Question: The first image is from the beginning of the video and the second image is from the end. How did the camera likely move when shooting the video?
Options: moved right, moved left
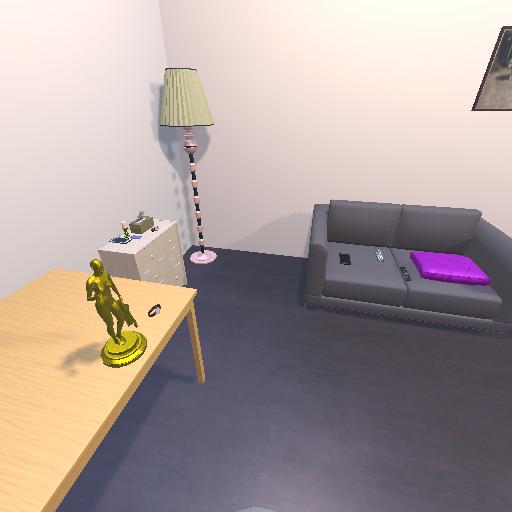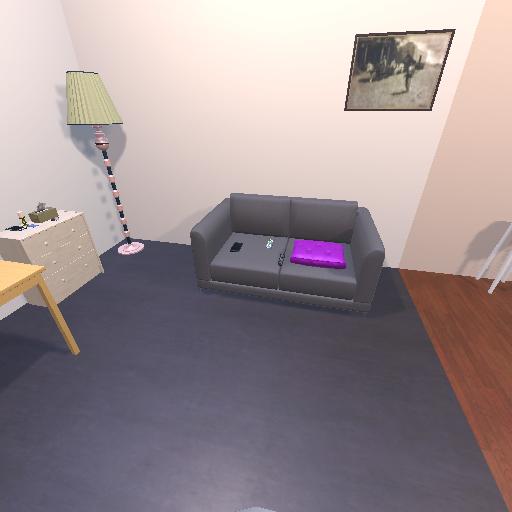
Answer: moved right